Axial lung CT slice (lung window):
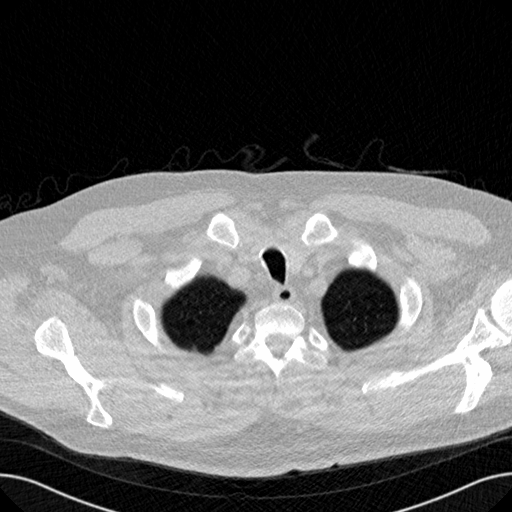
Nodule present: no